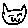
Label: cat